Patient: sex M, age 71
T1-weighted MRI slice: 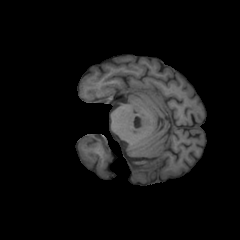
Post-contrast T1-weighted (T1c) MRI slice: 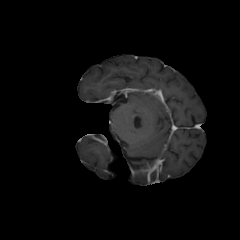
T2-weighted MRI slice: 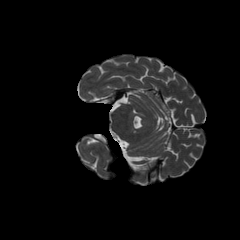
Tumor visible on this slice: no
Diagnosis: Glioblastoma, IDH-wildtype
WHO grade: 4